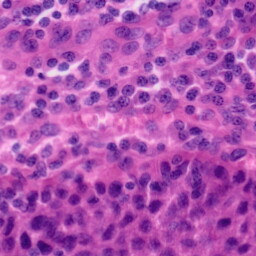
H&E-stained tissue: Tonsil